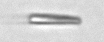
Label: fiber